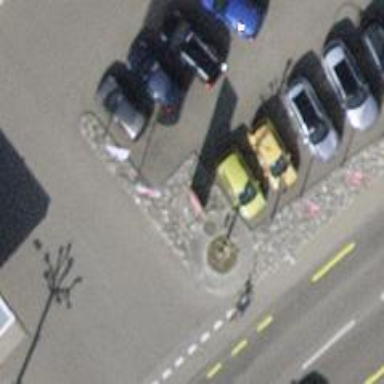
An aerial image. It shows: Flagpole which is man-made.